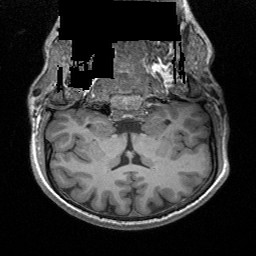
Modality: T1w
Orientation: sagittal